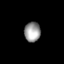
Tissue: skin
Cell type: Epithelial cells
Senescence score: 0.2496
Nuclear area (px): 311
Mean DAPI intensity: 154.698